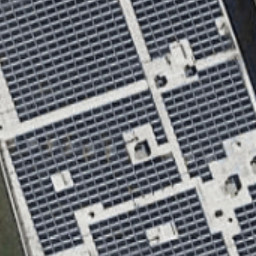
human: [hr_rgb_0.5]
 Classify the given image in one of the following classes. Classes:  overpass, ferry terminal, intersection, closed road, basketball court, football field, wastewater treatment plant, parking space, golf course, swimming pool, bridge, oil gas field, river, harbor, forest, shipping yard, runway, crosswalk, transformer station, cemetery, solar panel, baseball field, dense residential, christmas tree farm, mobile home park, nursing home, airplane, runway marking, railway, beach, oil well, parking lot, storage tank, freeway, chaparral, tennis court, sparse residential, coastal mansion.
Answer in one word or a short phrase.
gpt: solar panel